Question: I would like to make this table layout:

I have:
'''
<table border="1">
<tr> <td colspan="3">aaa</td> <td colspan="3">aa</td> </tr>
<tr> <td>a</td> <td> aa </td> <td> aaa </td> <td>aa</td><td>aa</td><td>aa</td> </tr>
</table>
'''
but how can I make rest?
LIVE: <URL>
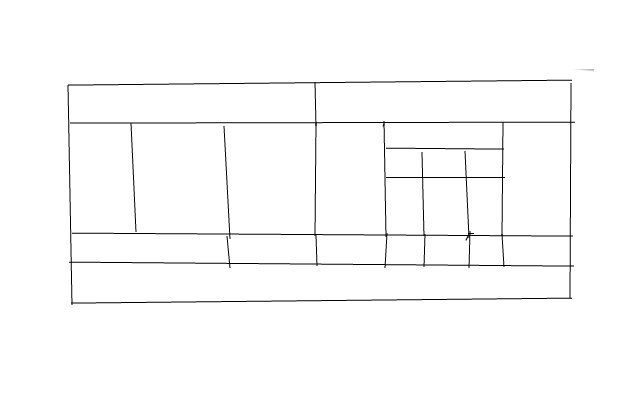
Answer: Here it is:

Code: <URL>